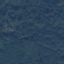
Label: Forest